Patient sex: M
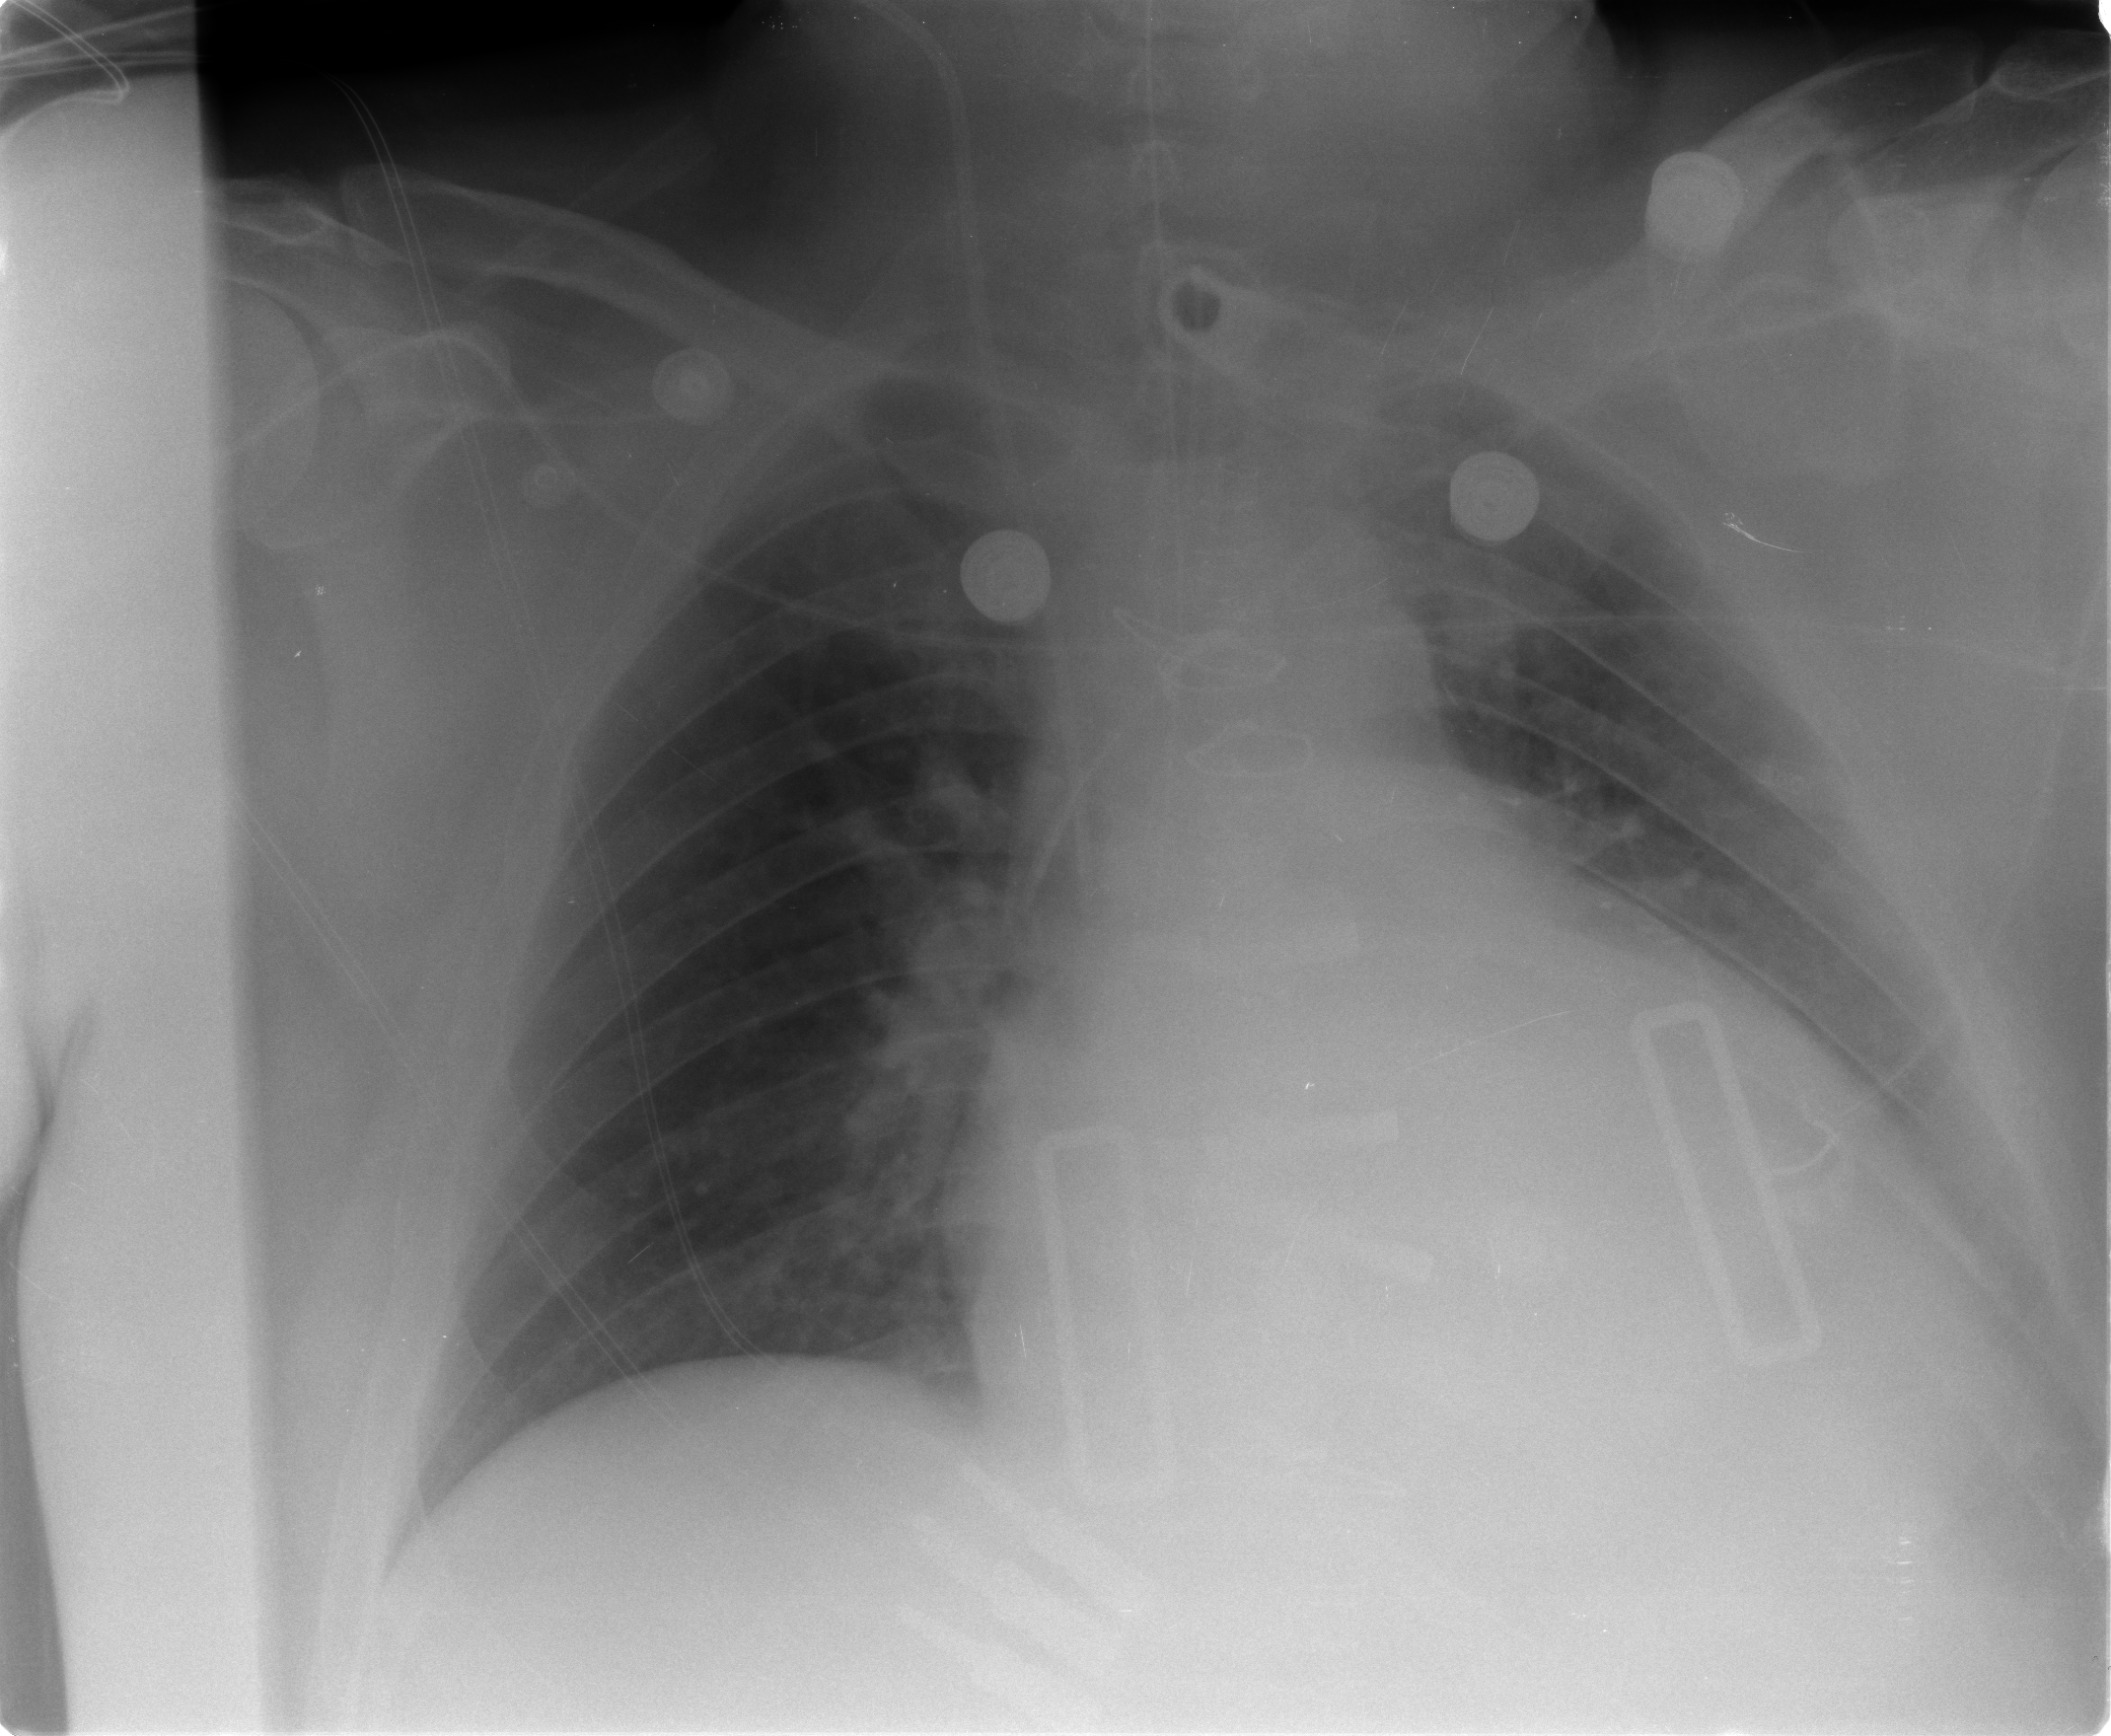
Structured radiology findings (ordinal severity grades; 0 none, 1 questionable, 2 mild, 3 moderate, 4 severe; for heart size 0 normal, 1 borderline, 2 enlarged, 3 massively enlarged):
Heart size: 2
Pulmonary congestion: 2
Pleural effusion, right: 0
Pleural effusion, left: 1
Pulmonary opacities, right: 0
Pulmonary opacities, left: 0
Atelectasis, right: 0
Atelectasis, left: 2